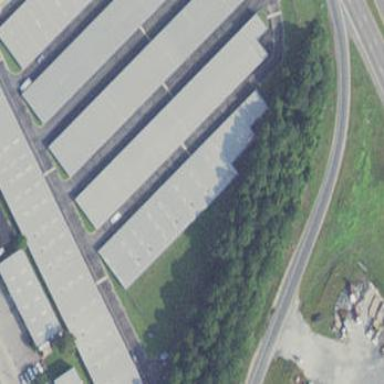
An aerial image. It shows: Industrial building.